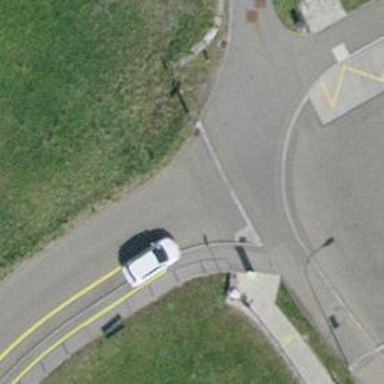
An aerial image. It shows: Unmarked crossing with traffic calming table.